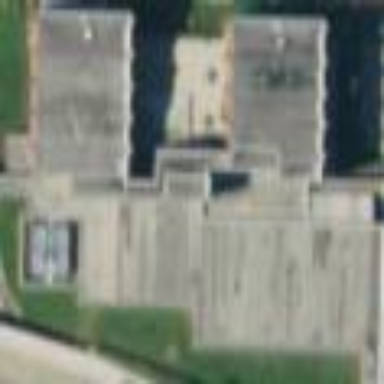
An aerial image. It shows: Building.